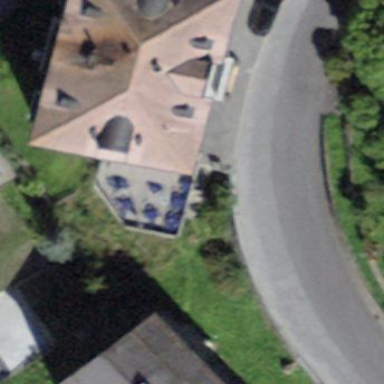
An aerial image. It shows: Hotel building.